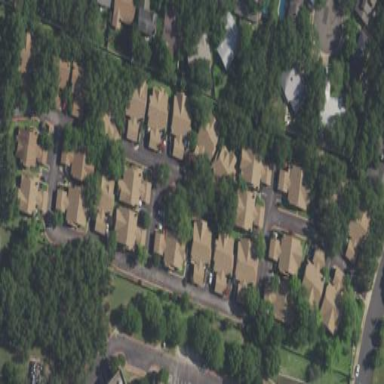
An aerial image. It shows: Condominium within residential area.